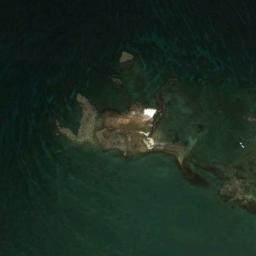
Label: island